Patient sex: F
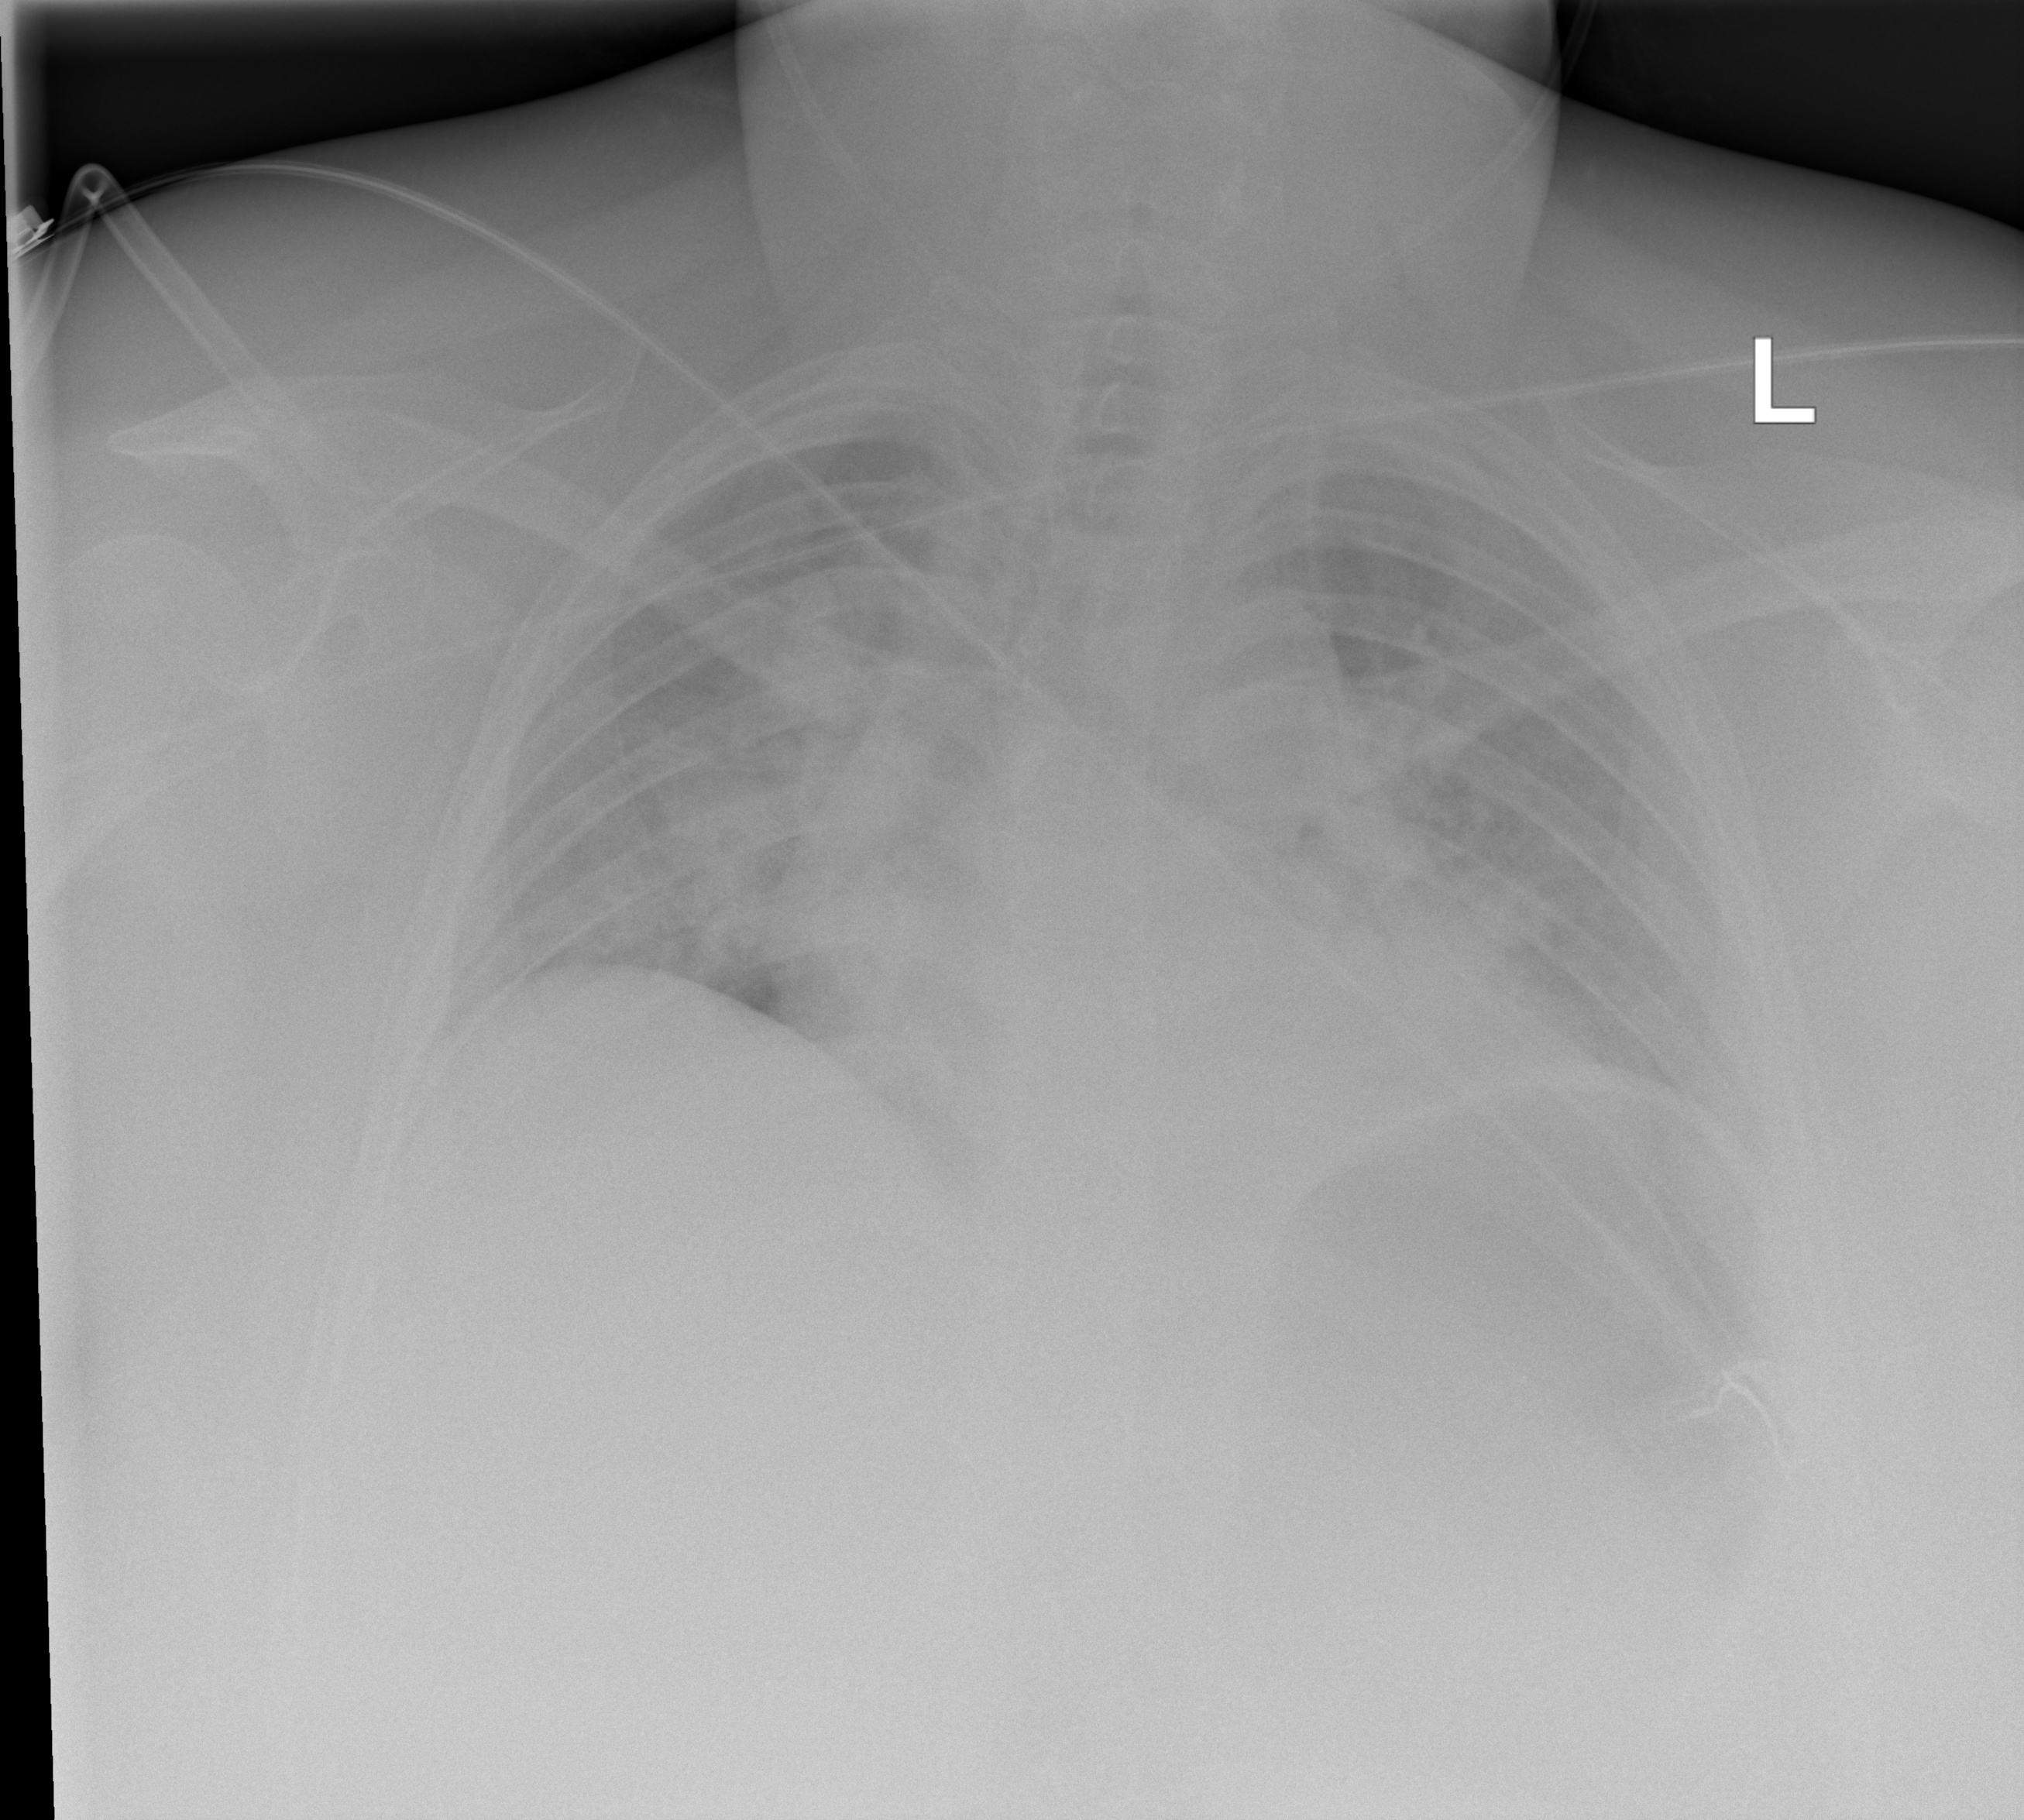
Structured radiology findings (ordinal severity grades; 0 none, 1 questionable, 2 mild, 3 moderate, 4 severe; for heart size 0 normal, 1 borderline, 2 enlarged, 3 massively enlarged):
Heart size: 2
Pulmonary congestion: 0
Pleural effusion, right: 0
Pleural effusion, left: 0
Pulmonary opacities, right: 1
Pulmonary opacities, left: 1
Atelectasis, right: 0
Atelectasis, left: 0